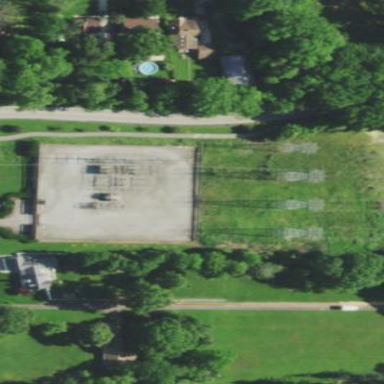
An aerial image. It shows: Distribution level power substation surrounded by fence.